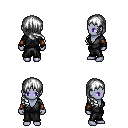
a pixel art fantasy rpg character, female body template, dark elf, purple skin, gray robe, gold greaves, white right-swept hairstyle, cloth bracers, four views (front, back, left, right), 2x2 character sprite sheet, small pixel art, hard edges, no anti-aliasing